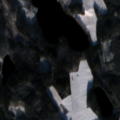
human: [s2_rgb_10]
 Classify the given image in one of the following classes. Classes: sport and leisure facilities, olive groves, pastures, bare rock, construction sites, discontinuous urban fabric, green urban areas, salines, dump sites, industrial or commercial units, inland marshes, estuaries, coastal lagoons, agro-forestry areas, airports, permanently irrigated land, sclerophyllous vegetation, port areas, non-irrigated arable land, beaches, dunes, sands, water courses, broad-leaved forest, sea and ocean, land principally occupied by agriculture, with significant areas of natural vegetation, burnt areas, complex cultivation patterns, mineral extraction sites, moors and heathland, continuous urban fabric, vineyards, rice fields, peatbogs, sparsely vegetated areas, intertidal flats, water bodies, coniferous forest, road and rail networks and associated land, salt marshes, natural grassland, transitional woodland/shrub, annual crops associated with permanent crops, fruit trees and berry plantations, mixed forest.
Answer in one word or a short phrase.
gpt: non-irrigated arable land, land principally occupied by agriculture, with significant areas of natural vegetation, coniferous forest, mixed forest